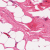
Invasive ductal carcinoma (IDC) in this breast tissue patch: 0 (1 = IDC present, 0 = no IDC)